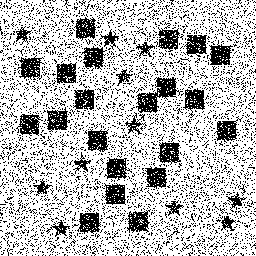
Squares: 21
Triangles: 0
Stars: 11
Total shapes: 32